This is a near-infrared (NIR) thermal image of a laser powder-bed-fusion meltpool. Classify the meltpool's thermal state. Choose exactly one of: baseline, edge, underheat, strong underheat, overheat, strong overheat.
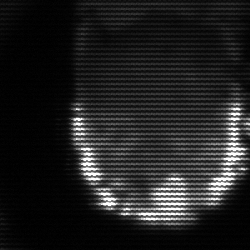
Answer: baseline